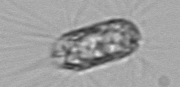
Label: Corethron_hystrix